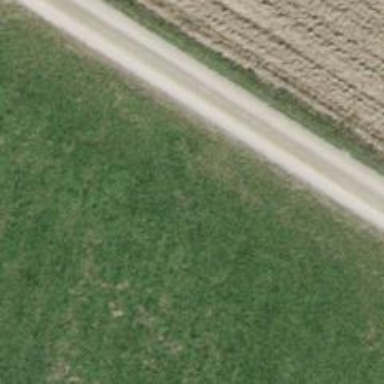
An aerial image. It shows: Pipeline marker.